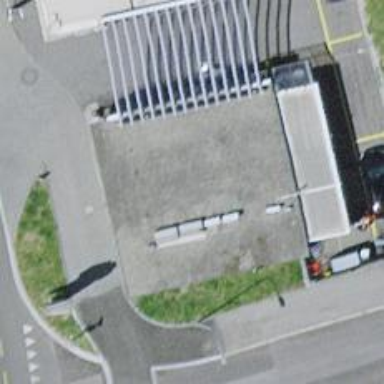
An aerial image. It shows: Convenience shop.